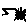
Label: fish